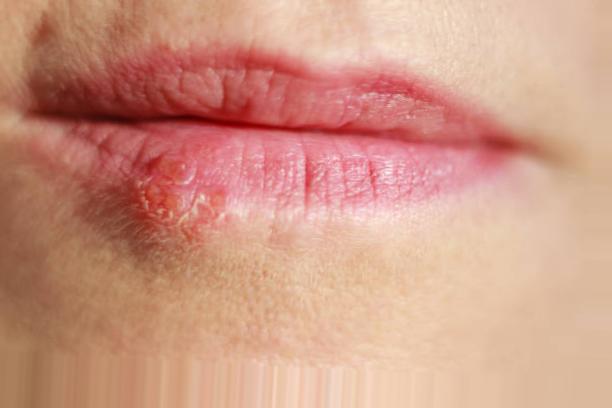
Condition: Mouth Ulcer